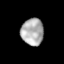
Tissue: lung
Cell type: Others
Senescence score: 0.2267
Nuclear area (px): 592
Mean DAPI intensity: 174.159